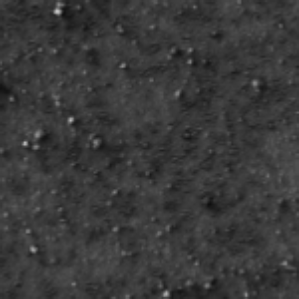
Label: frost